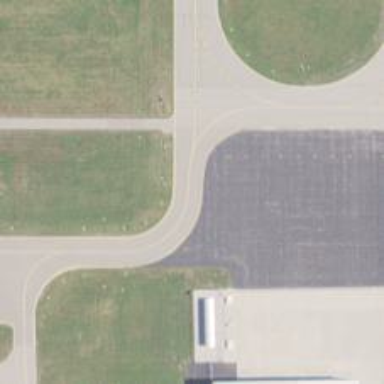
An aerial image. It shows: Image of taxiway at airport.